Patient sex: M
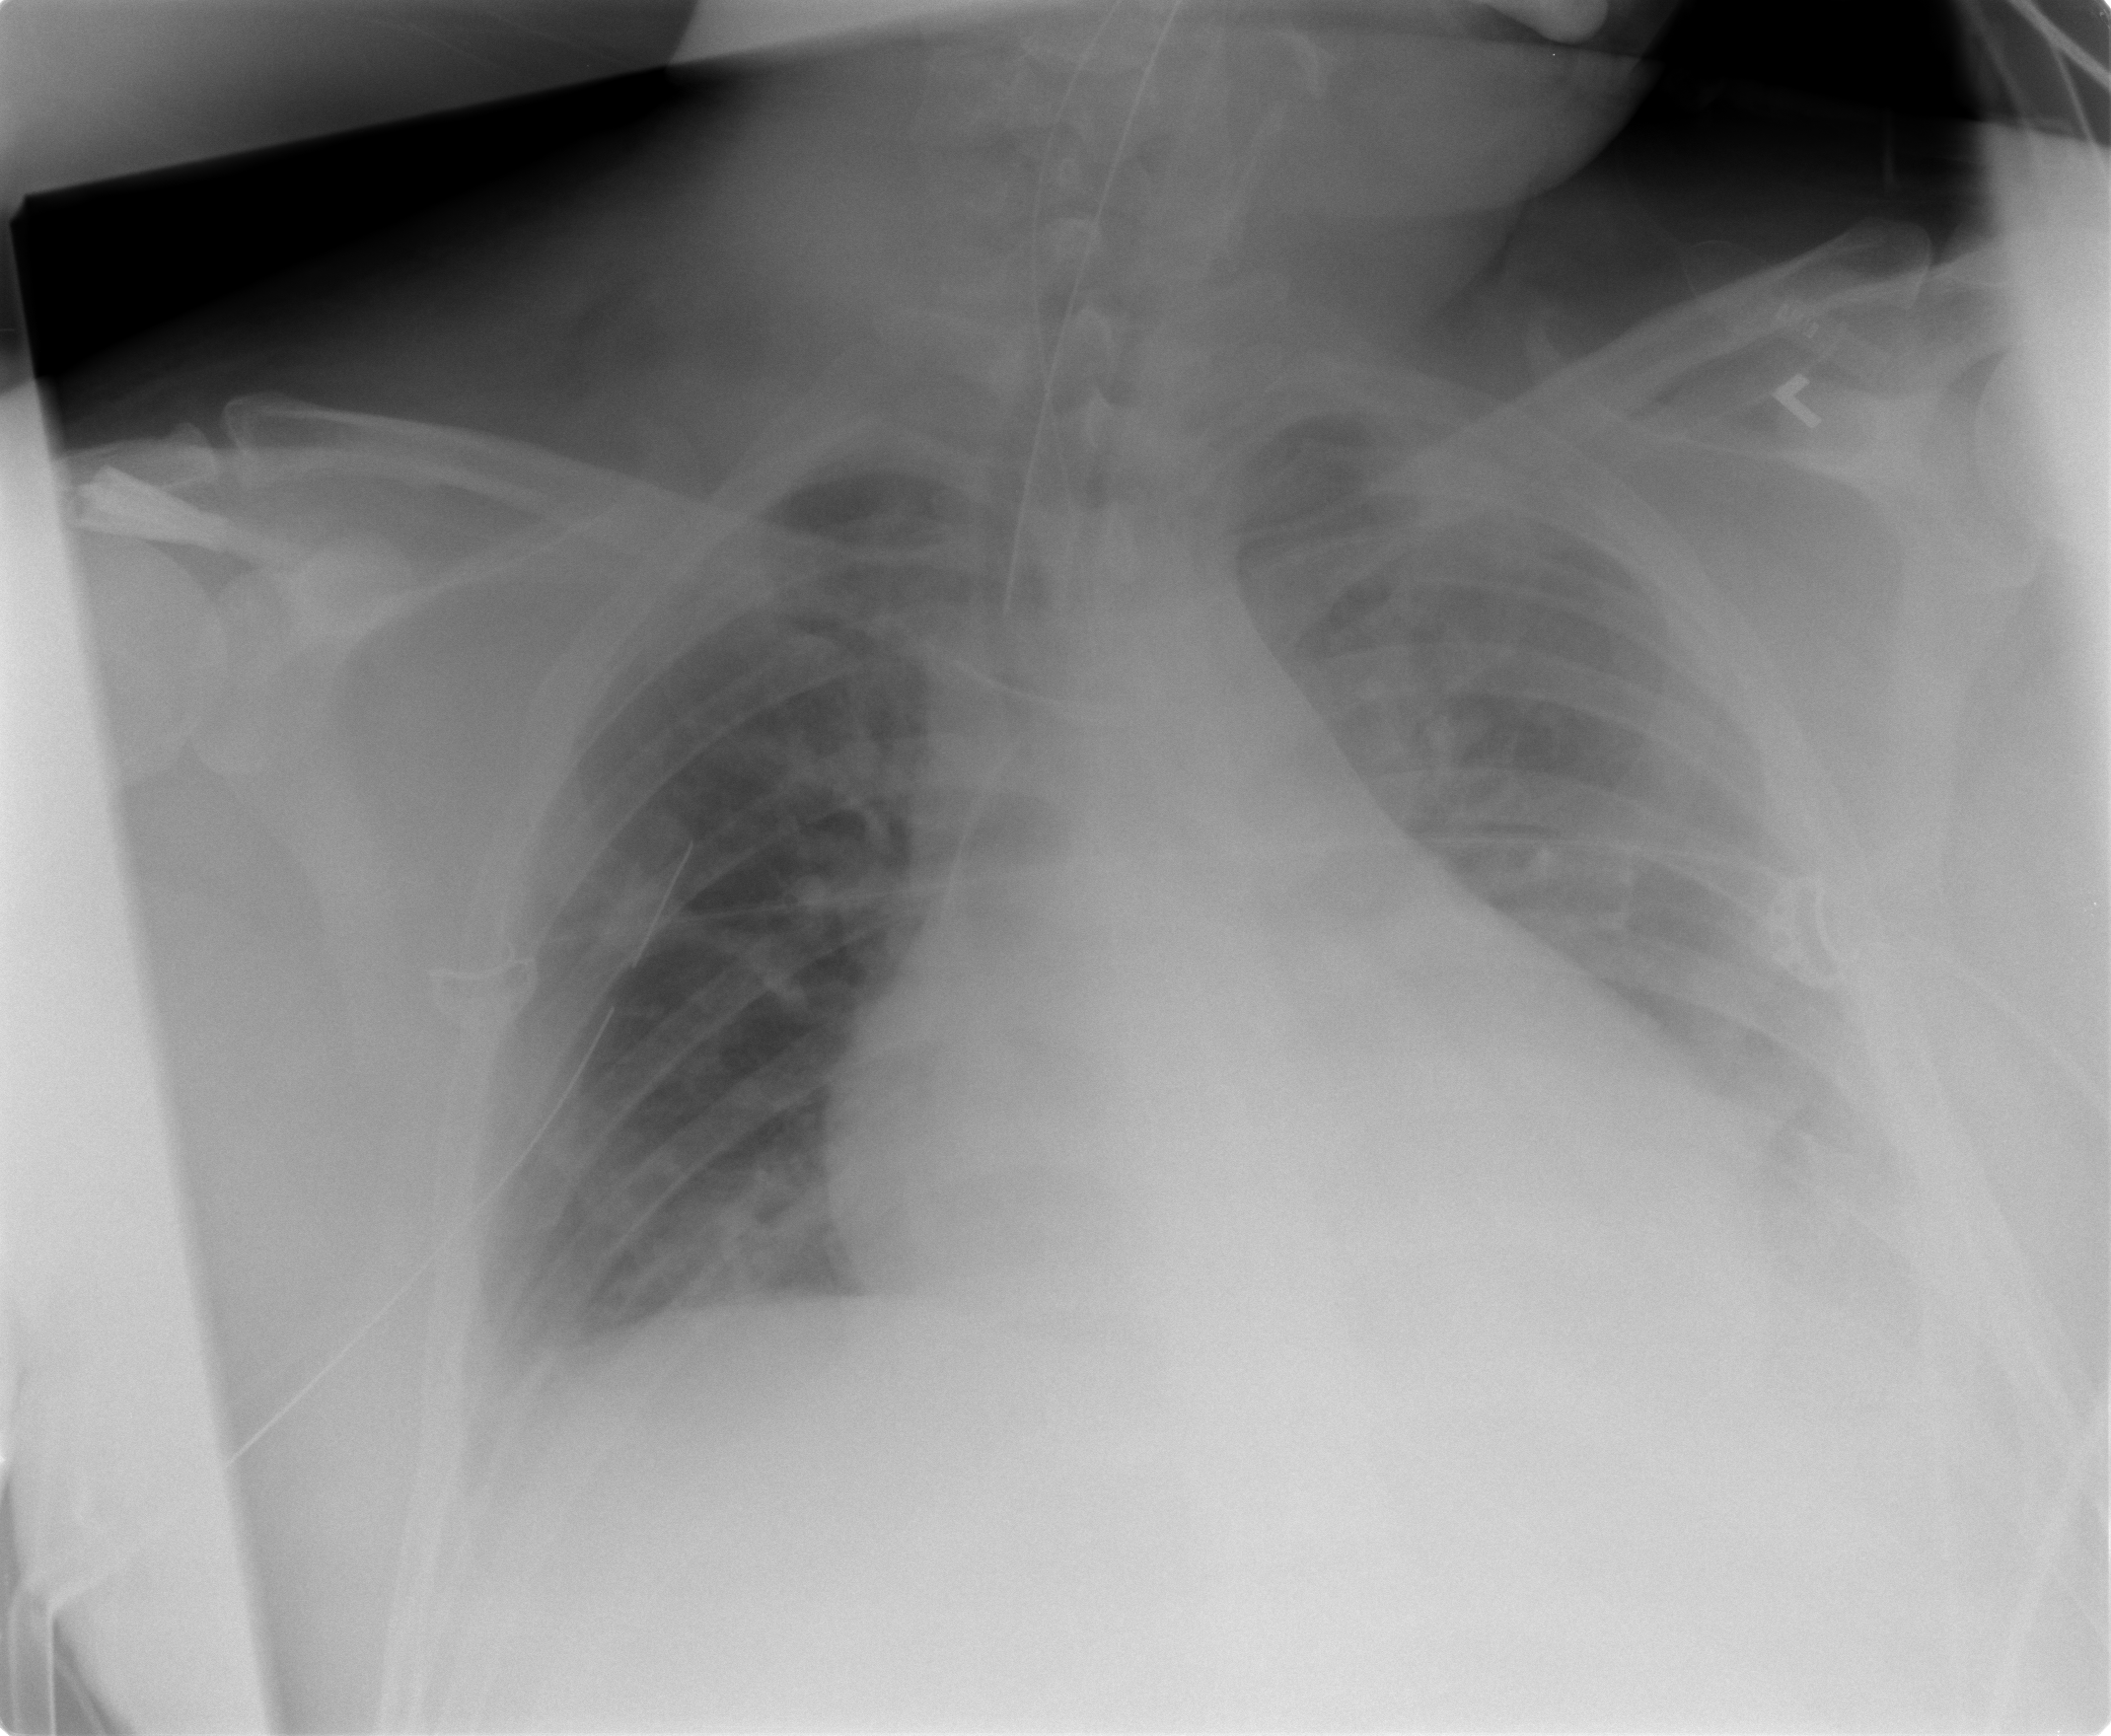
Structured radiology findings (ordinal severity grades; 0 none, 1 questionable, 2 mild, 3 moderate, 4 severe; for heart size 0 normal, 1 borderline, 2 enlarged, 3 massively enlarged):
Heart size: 3
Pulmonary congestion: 0
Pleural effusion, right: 1
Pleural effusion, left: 2
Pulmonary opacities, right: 0
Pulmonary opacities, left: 0
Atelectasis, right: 2
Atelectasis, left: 2